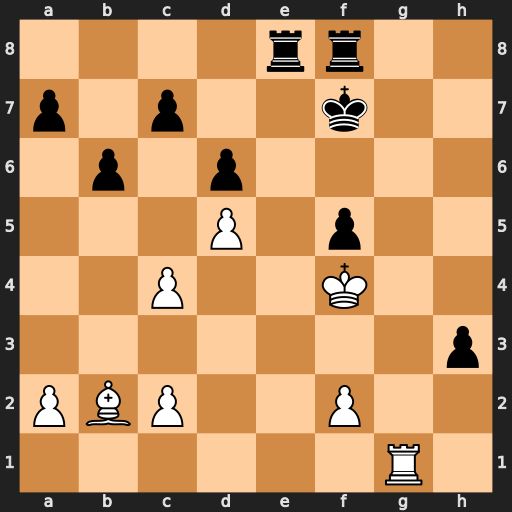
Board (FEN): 4rr2/p1p2k2/1p1p4/3P1p2/2P2K2/7p/PBP2P2/6R1
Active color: w
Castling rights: -
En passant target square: -
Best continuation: Rg7#